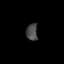
Tissue: lung
Cell type: Epithelial cells
Senescence score: 0.2281
Nuclear area (px): 191
Mean DAPI intensity: 71.309